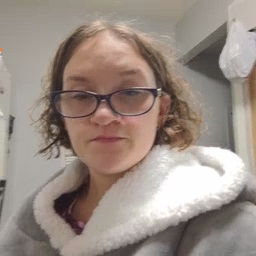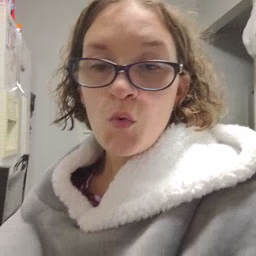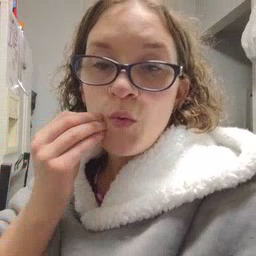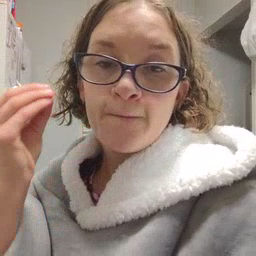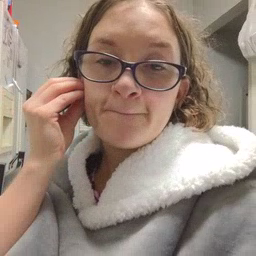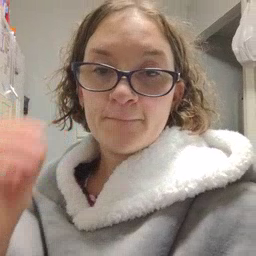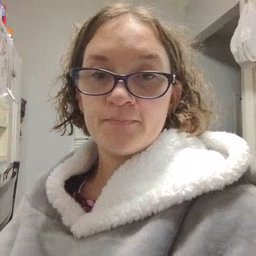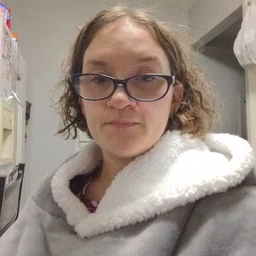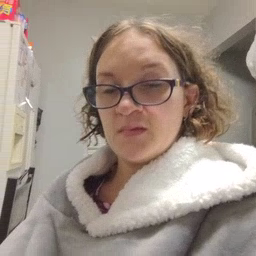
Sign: home